Question: I created a fiddle to show something strange. I created a DIV 200px width and inside this DIV i inserted a textarea using CSS. Because it is a box div like the rest of the design I need the texarea to have 10px margin left and 10px margin right, so I edited the margins and set the width of textarea to 180 because if outer div is 200px and 10px padding left - 10px padding right I have 180px left to be used in textarea width
Here is the code I used:
CSS
'''
#messenger {
margin-left:10px; margin-right:10px; margin-top:10px; margin-bottom:10px;
width:180px; height:64px; overflow:auto;
background:#ffffff; font-size:11px; font-weight:normal; color:#333333;
border:1px solid #666666;
padding-left:5px;padding-right:5px;padding-top:2px;
}
#outer {width:200px;background:#cccccc;}
'''
HTML
'''
<div id="outer">
<textarea name="message" id="messenger" form="chat" maxlength="100" onFocus="if(this.value==this.defaultValue)this.value='';">
Your message here
</textarea>
</div>
'''
well it is looking pretty bad here is the demo:
<URL>

I really need it to have borders 1px too. Any ideas why this is happening?
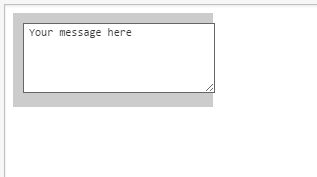
Answer: Check out this one.
'''
#messenger {
margin:10px;
width:168px;
height:64px;
overflow:auto;
background:#ffffff;
font-size:11px;
font-weight:normal;
color:#333333;
border:1px solid #666666;
padding-left:5px;
padding-right:5px;
padding-top:2px;
}
#outer {width:200px;background:#cccccc;}
'''
'''
<div id="outer">
<textarea name="message" id="messenger" form="chat" maxlength="100" onFocus="if(this.value==this.defaultValue)this.value='';">
Your message here
</textarea>
</div>
'''
acording to your code you have padding and border size also so need to reduce those values from the width of the textarea.